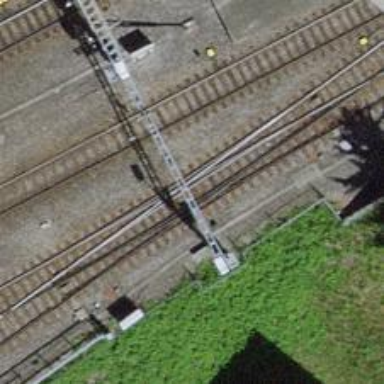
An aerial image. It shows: Railway switch.